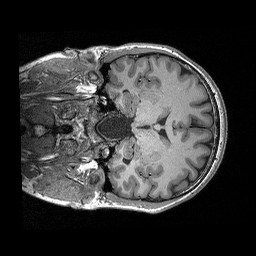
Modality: T1w
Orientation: coronal
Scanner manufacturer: siemens
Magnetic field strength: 3 T
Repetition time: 2.3 s
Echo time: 0.00298 s